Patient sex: M
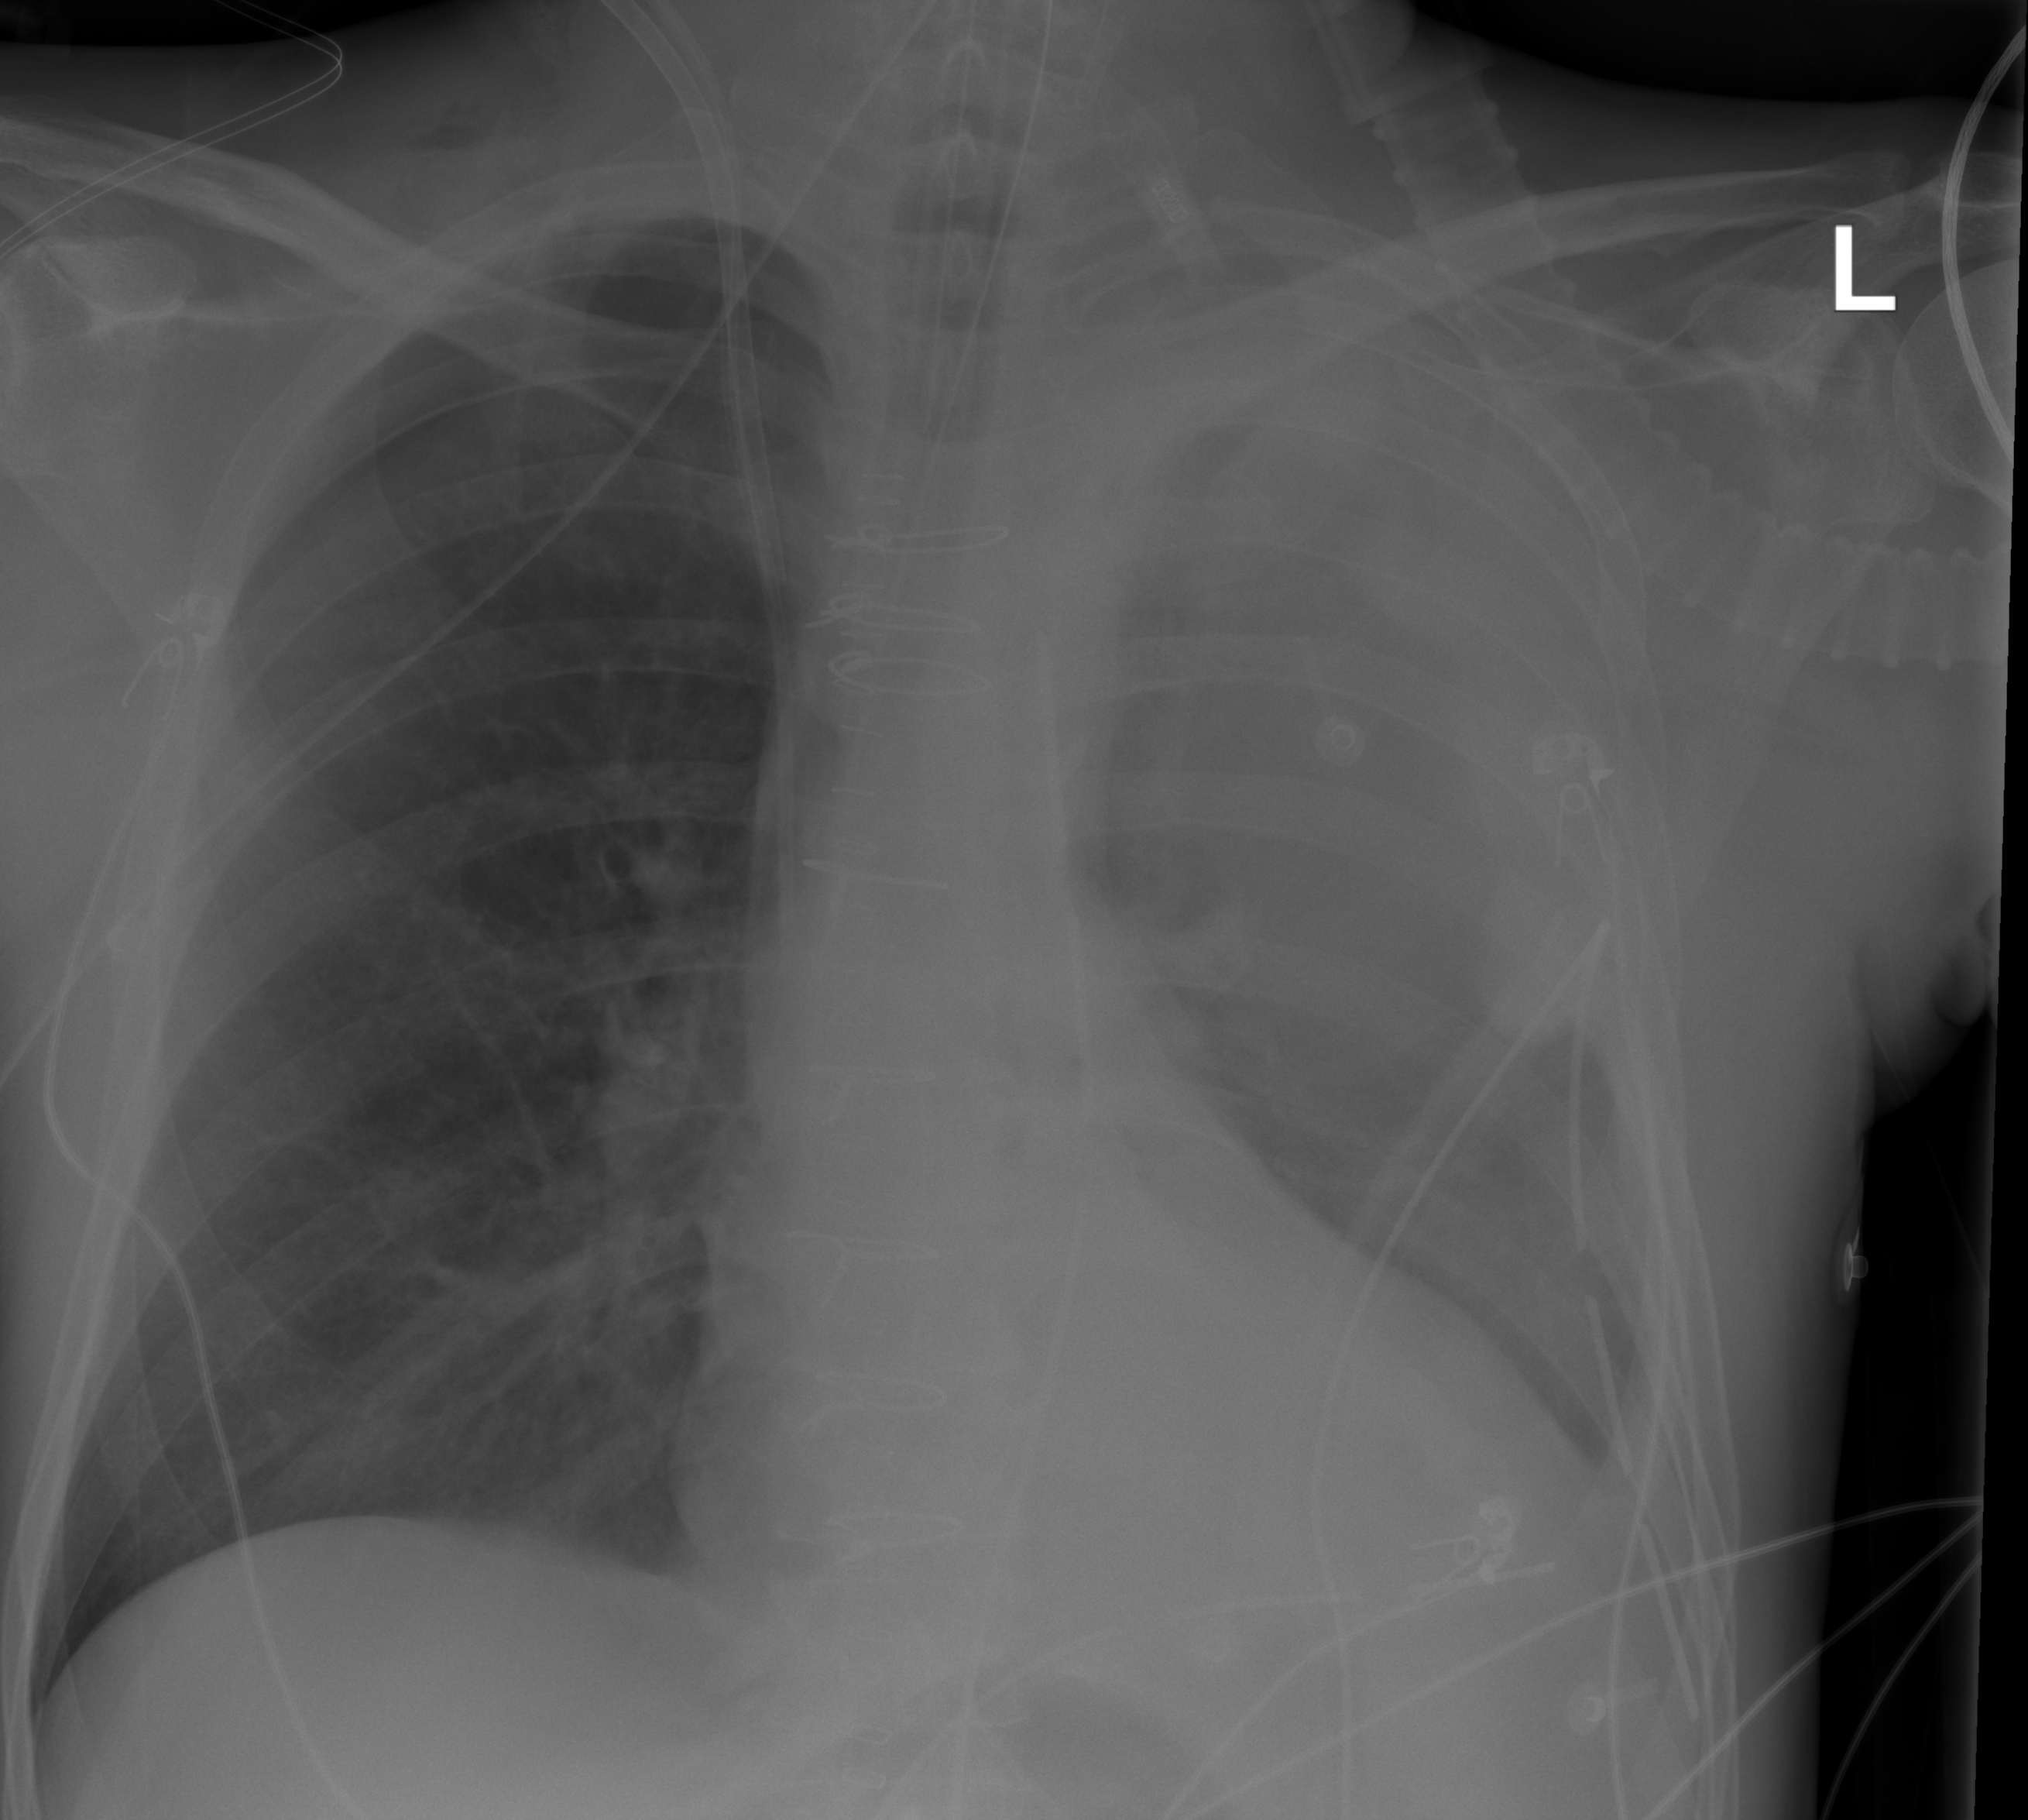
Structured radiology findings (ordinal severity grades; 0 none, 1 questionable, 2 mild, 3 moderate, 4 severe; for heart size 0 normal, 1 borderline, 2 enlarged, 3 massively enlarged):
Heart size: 0
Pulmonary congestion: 0
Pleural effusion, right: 0
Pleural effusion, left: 3
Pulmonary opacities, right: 0
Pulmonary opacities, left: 0
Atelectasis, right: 0
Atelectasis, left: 3